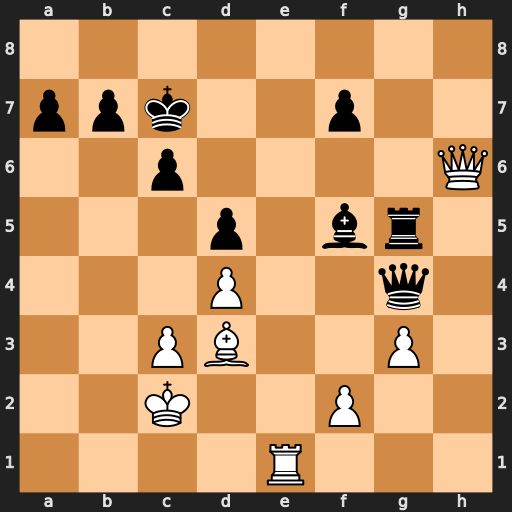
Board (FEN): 8/ppk2p2/2p4Q/3p1br1/3P2q1/2PB2P1/2K2P2/4R3
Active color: w
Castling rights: -
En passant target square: -
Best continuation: Re7+ Kb6 Qd6